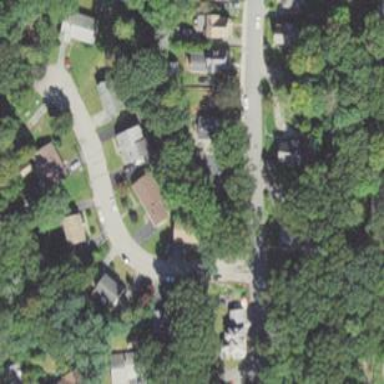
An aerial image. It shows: Residential driveway.